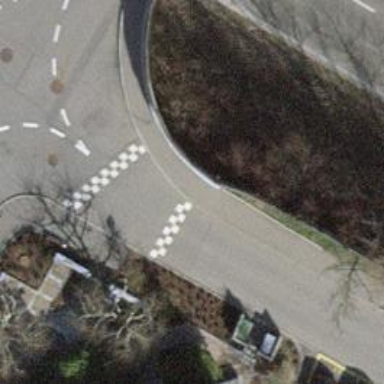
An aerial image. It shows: Table-style traffic calming feature.